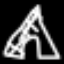
Label: The Eiffel Tower